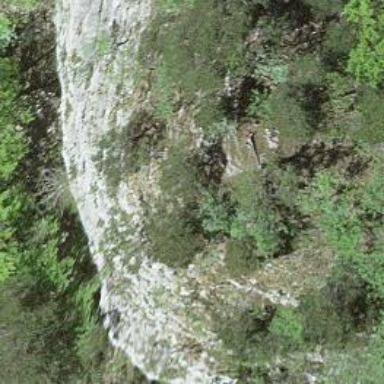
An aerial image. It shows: Natural cliff.